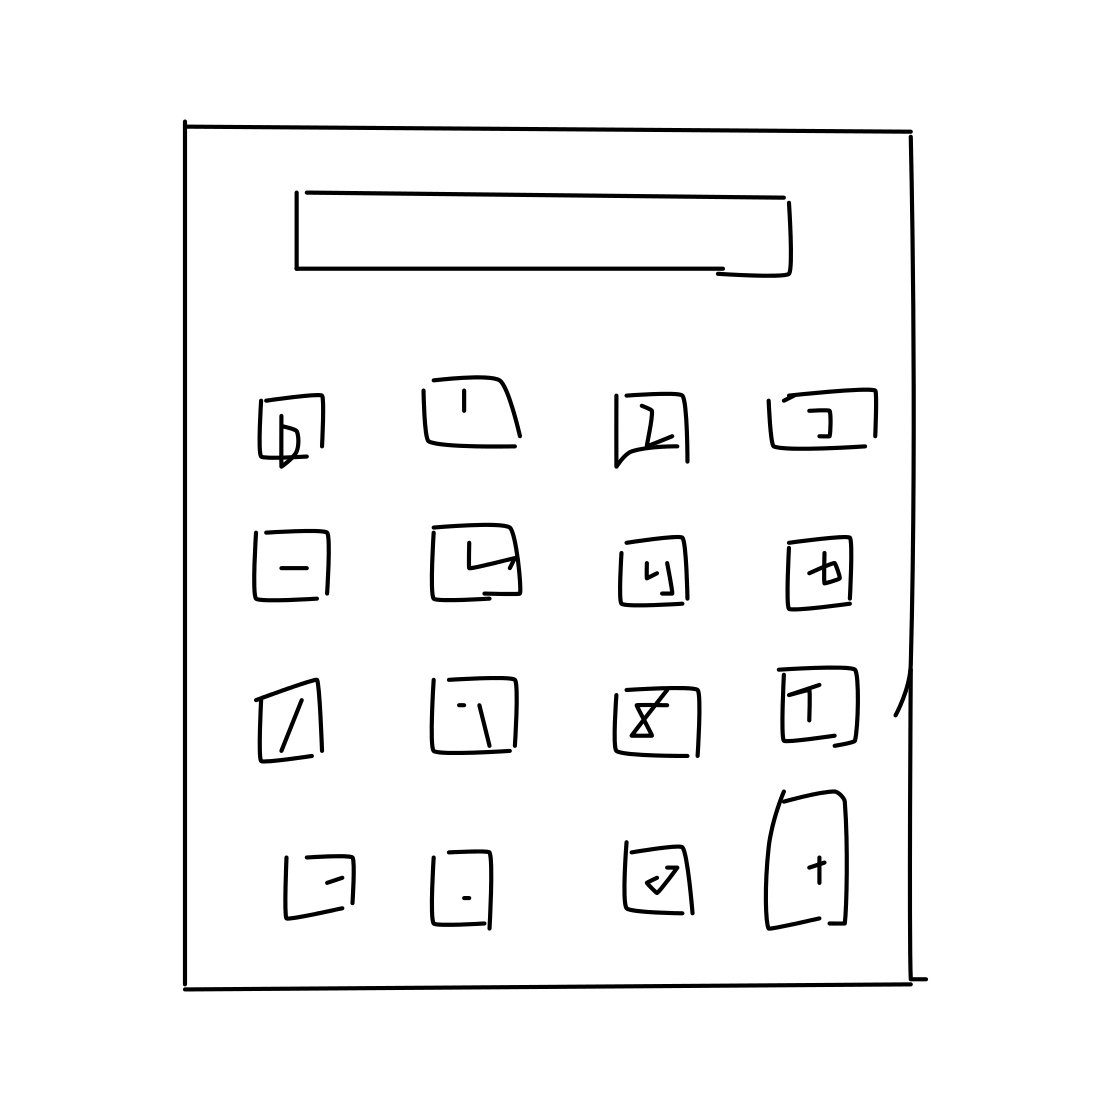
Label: calculator